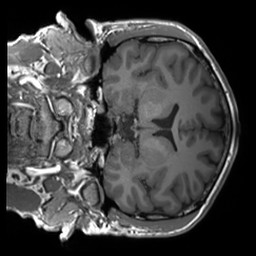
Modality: T1w
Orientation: coronal
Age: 24
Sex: male
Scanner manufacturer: siemens
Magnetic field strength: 3 T
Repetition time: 1.8 s
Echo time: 0.00232 s